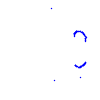
Particle: proton